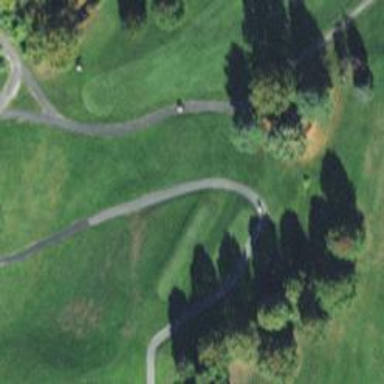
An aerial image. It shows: Path designated for golf carts.